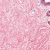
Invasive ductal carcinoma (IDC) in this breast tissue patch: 0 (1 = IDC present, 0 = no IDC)